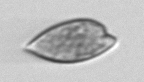
Label: Prorocentrum_dentatum